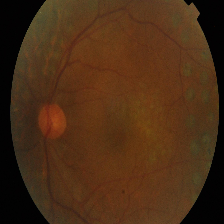
Diabetic retinopathy grade: Proliferative DR